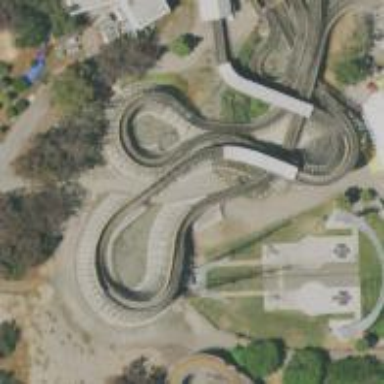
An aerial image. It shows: Bridge leading to roller coaster attraction.